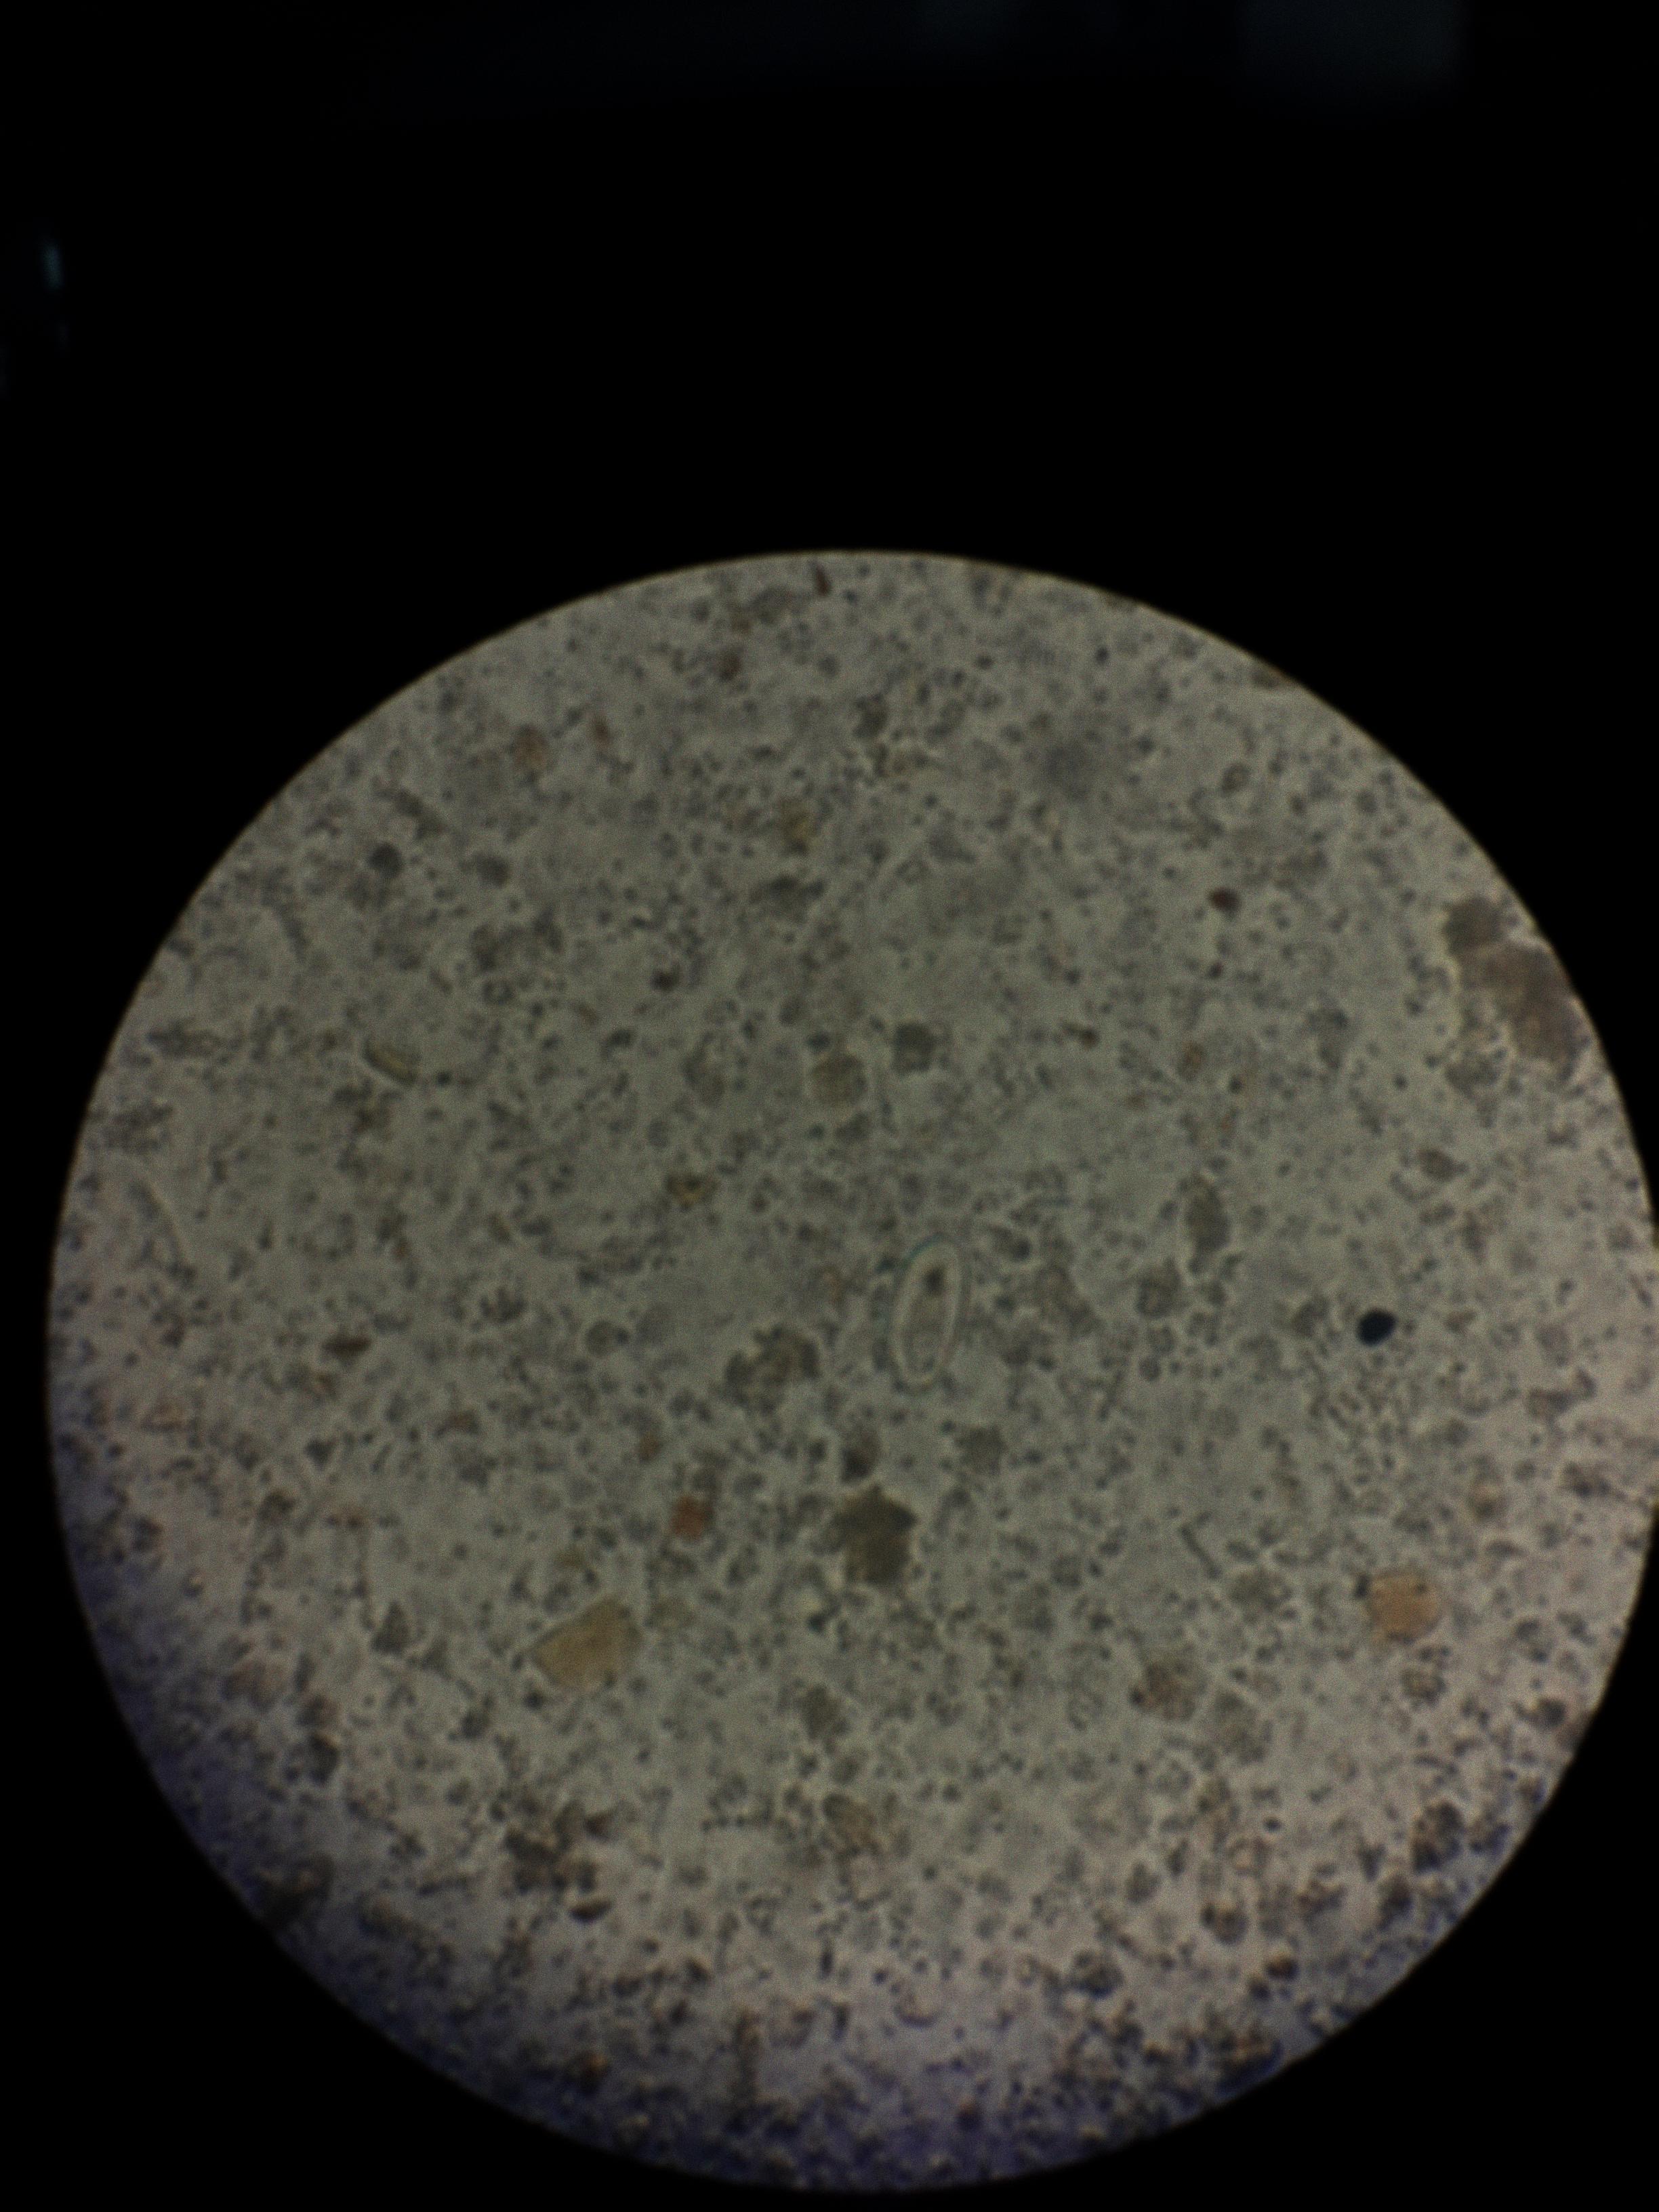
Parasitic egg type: Enterobius vermicularis